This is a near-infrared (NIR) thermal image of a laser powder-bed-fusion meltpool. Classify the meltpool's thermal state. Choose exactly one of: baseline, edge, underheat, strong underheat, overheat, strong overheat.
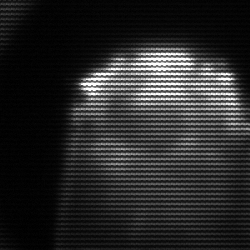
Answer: edge